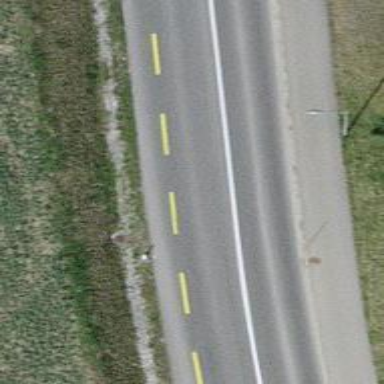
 with lane for cyclists on the left and cycle track on the right."